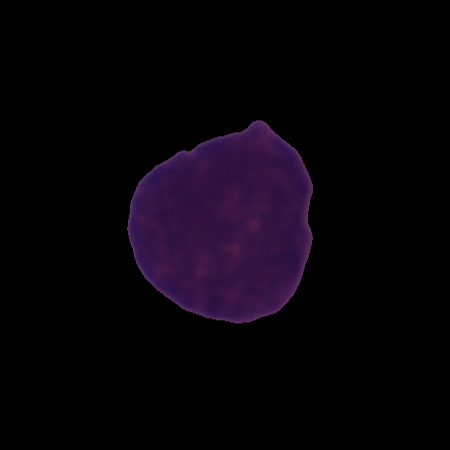
Label: cancer